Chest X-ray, PA view. Patient: 22 years old, sex M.
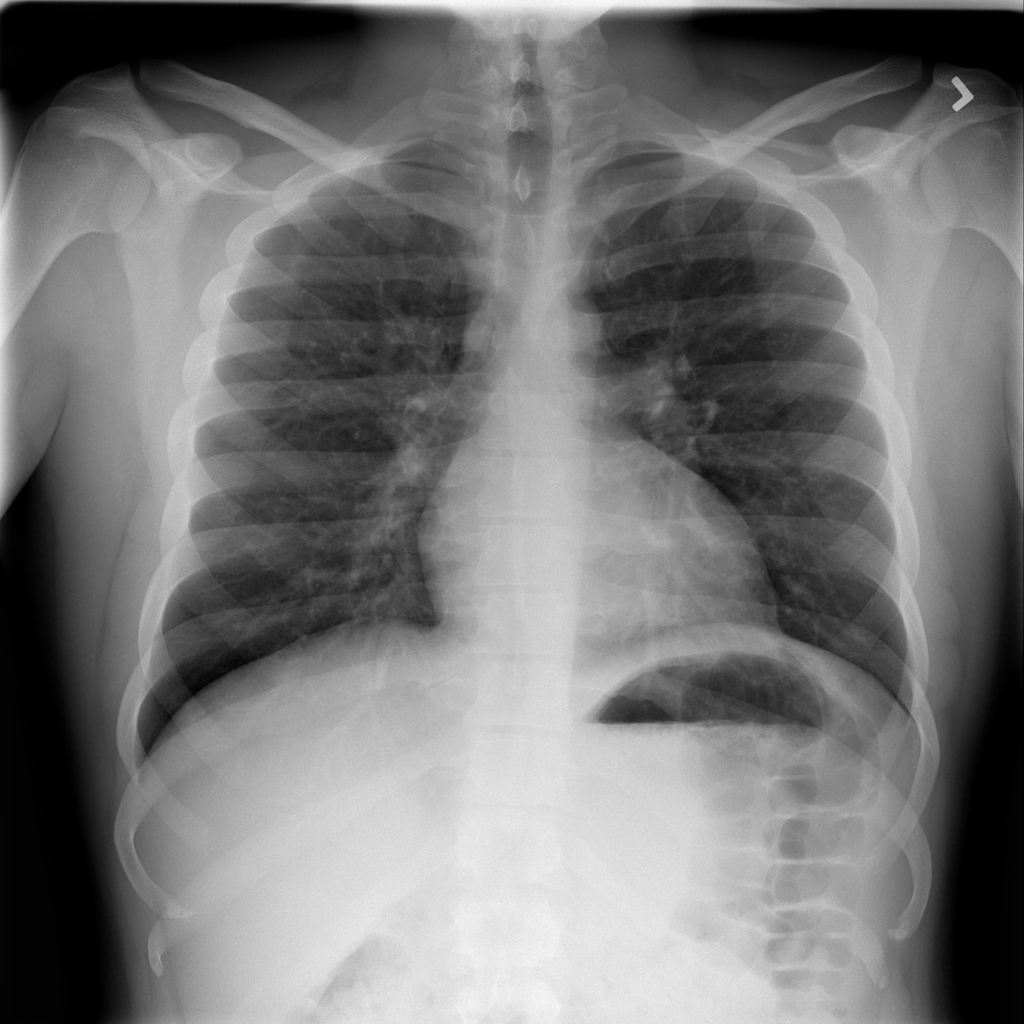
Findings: No Finding